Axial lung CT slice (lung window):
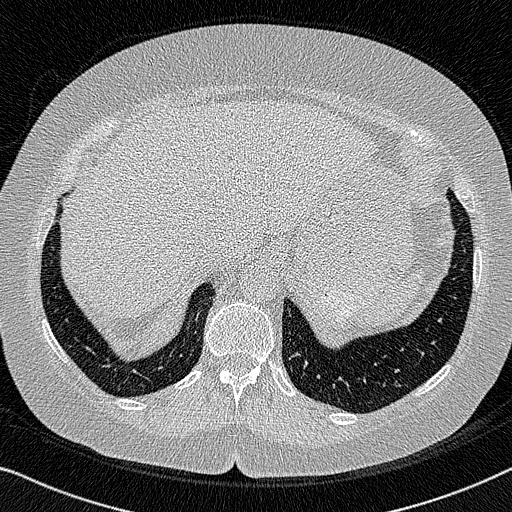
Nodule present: no